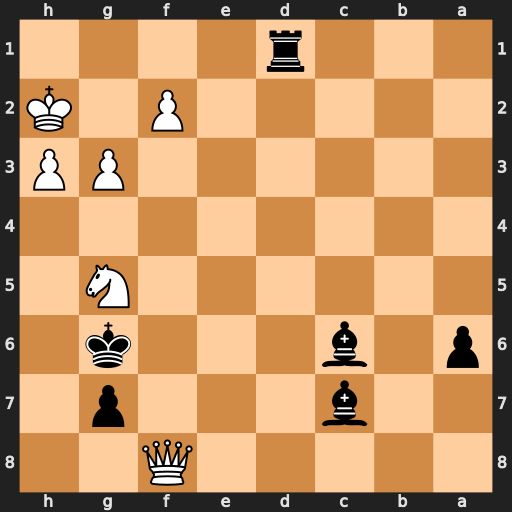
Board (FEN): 5Q2/2b3p1/p1b3k1/6N1/8/6PP/5P1K/3r4
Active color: b
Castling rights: -
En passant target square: -
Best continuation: Rh1#